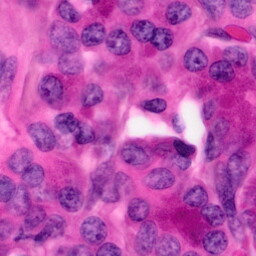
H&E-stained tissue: Pancreatic